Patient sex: F
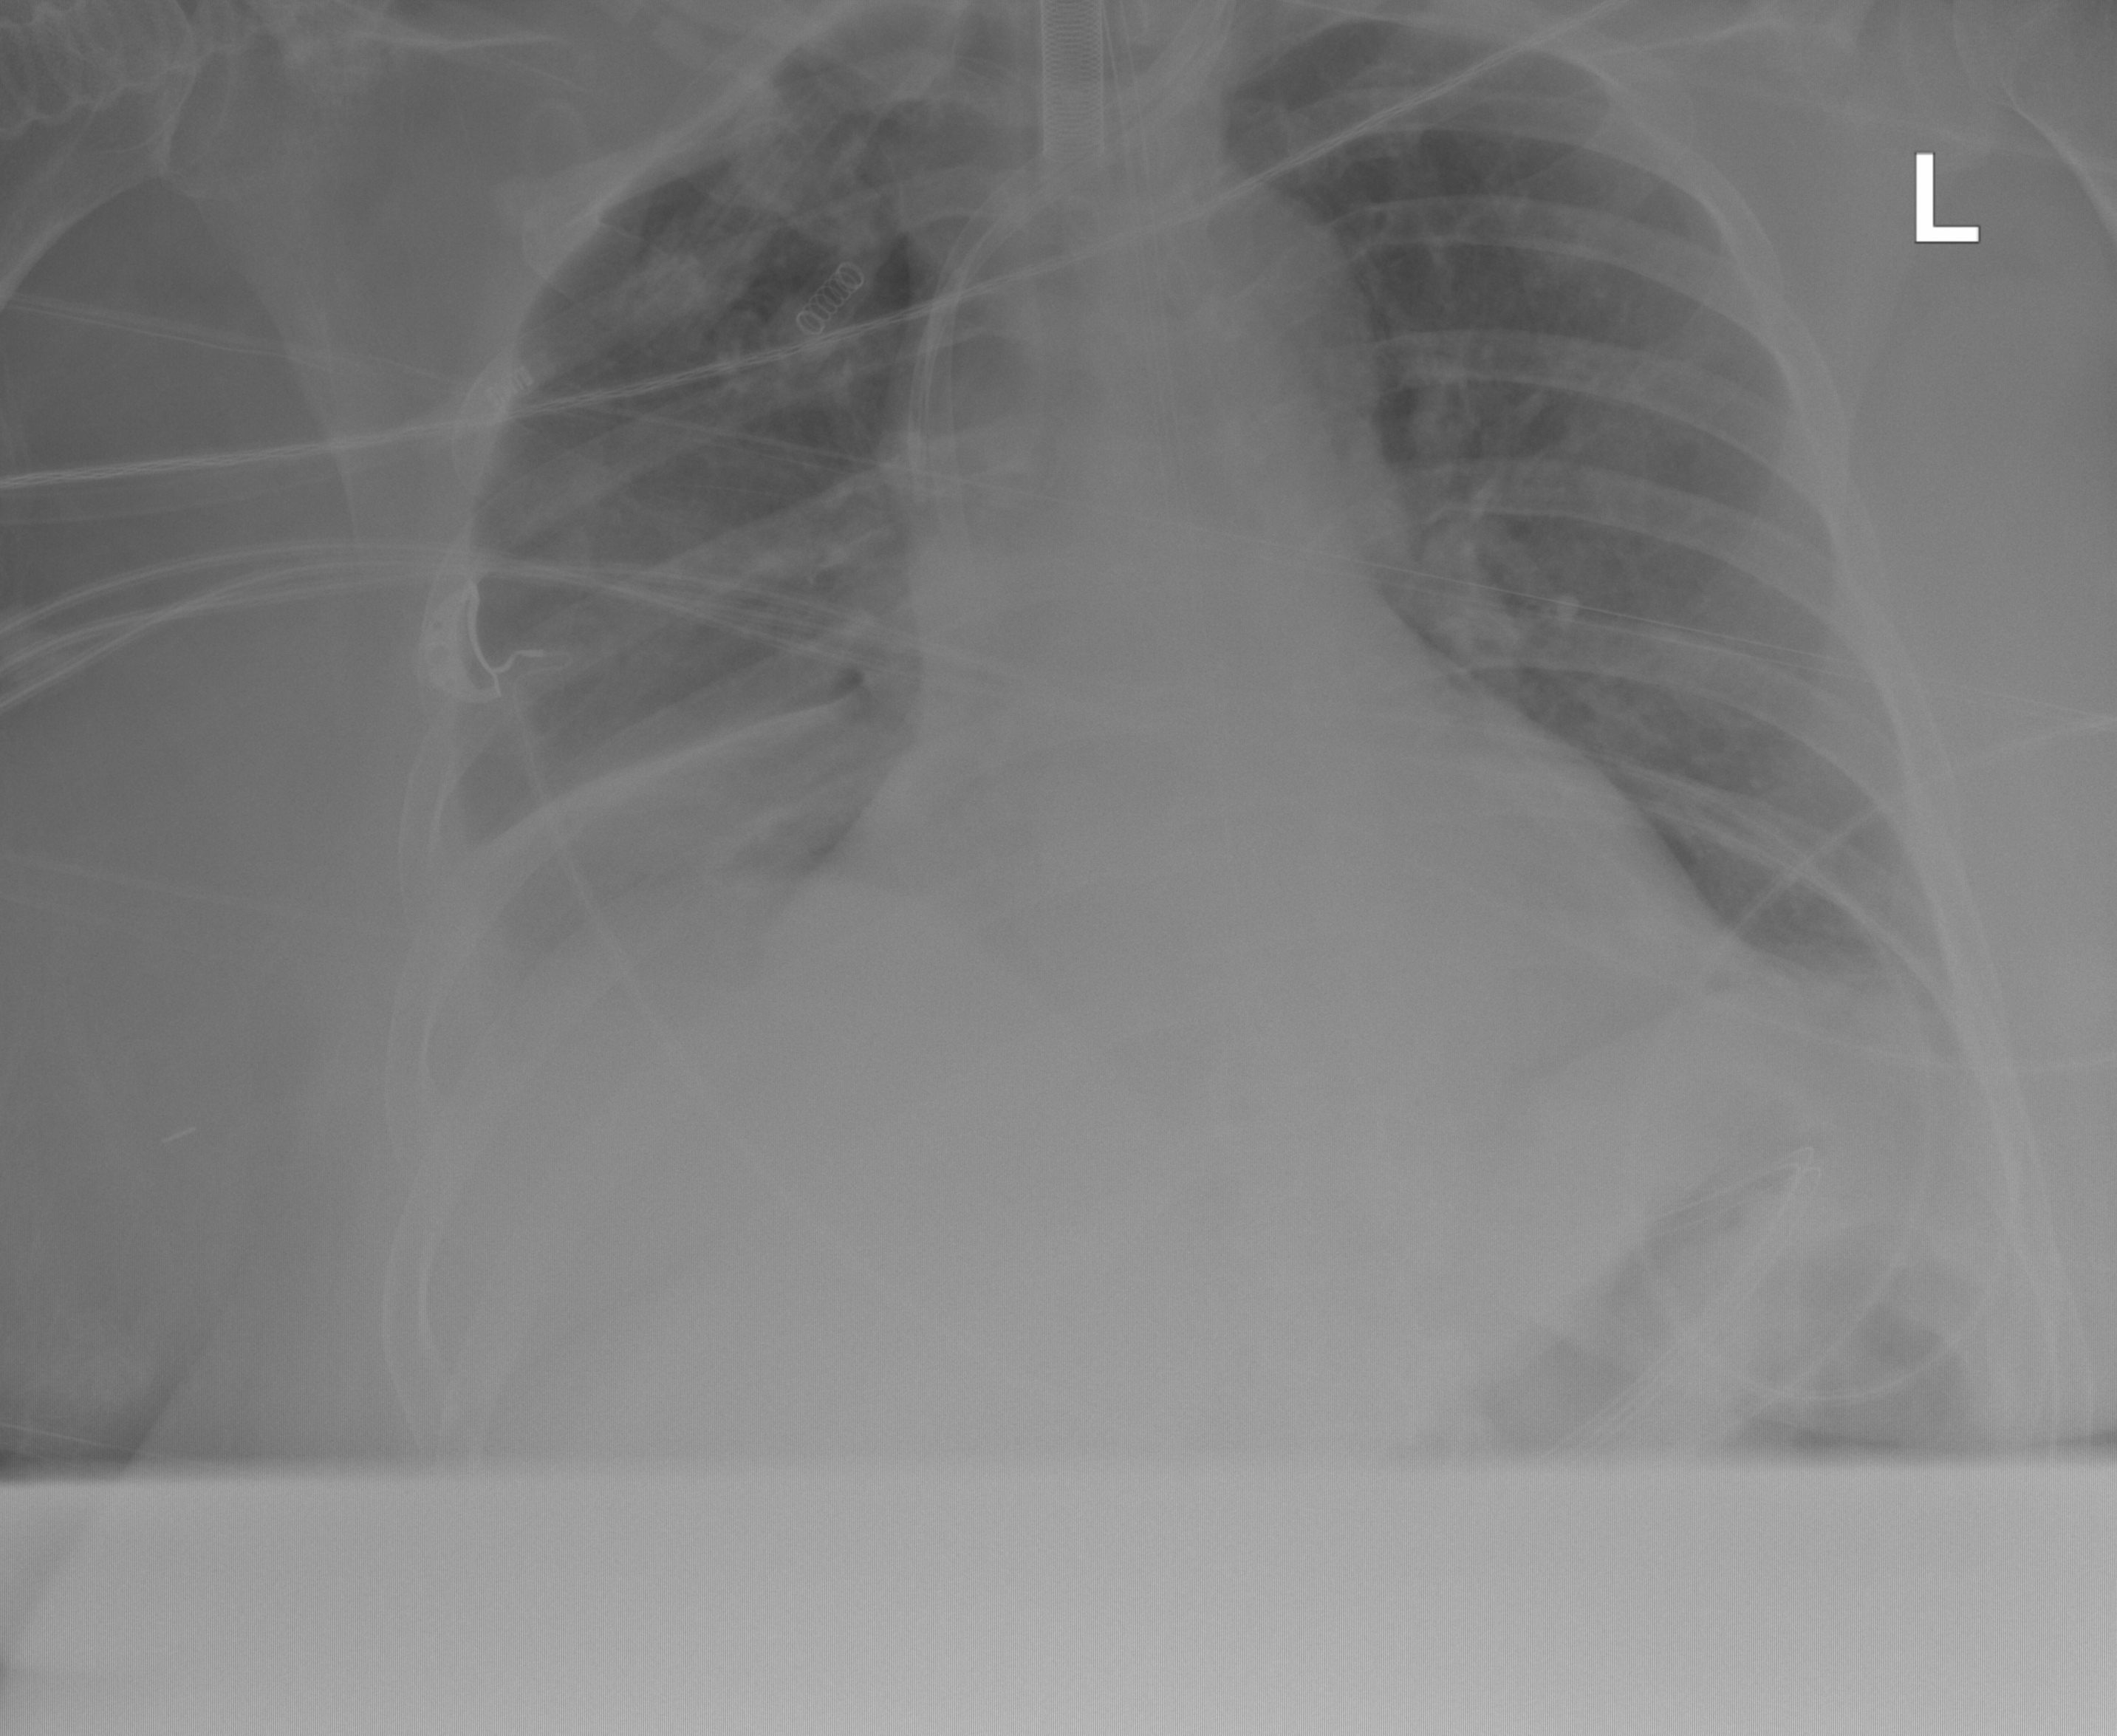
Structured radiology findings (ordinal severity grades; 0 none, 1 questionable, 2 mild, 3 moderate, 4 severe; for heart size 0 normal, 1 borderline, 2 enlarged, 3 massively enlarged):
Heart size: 2
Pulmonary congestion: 0
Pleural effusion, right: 2
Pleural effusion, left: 0
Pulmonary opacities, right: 2
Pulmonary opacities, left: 0
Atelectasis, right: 2
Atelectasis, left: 0